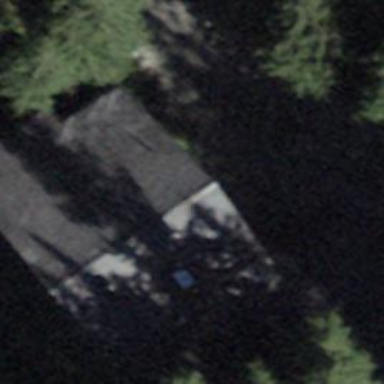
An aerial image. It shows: Building with tile roof.